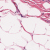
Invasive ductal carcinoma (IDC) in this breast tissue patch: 0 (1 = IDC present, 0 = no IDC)